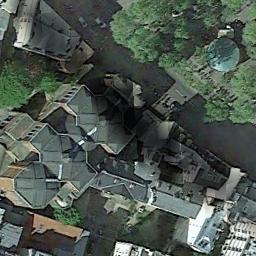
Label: commercial_area